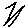
Label: zigzag